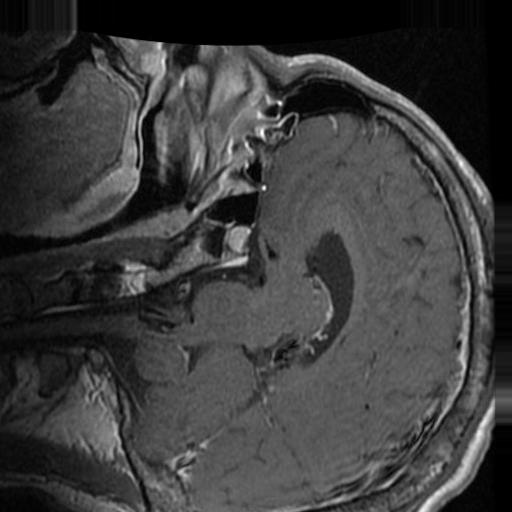
Label: brain_tumor